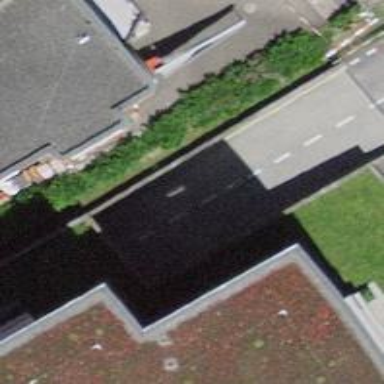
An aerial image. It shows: Parking entrance.